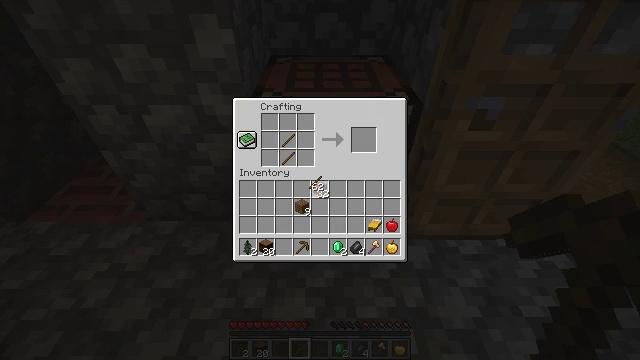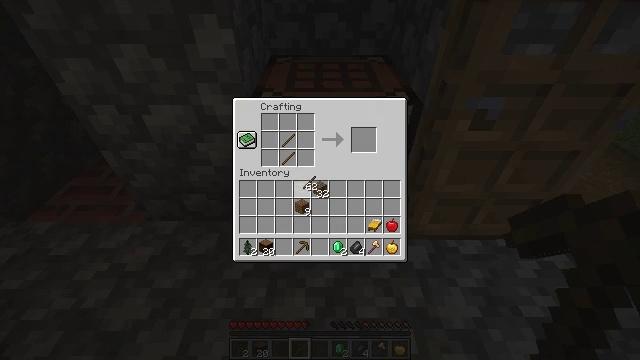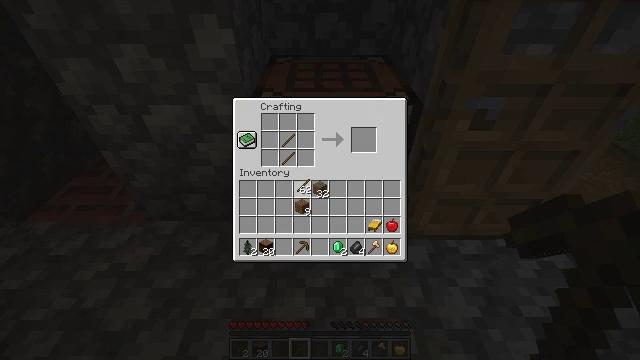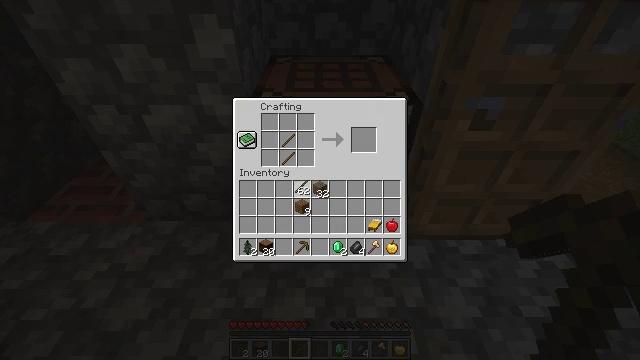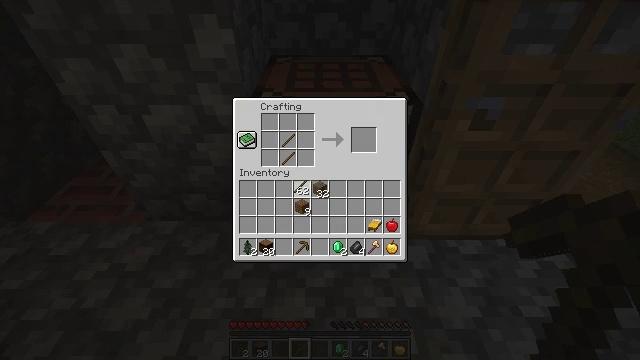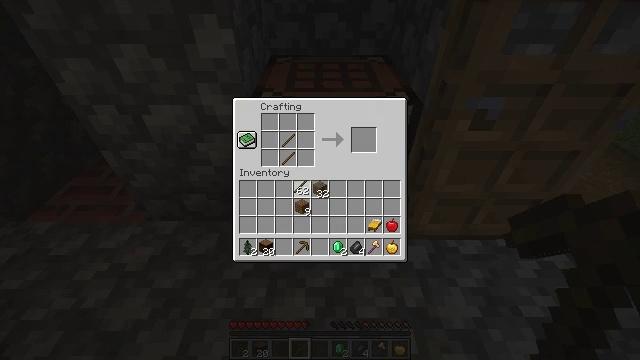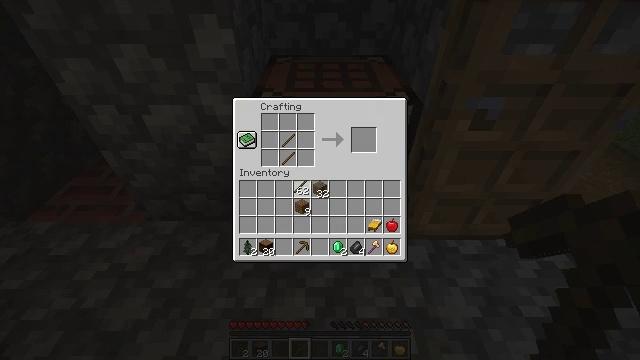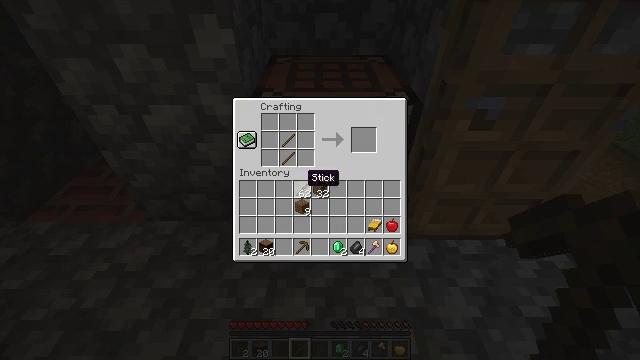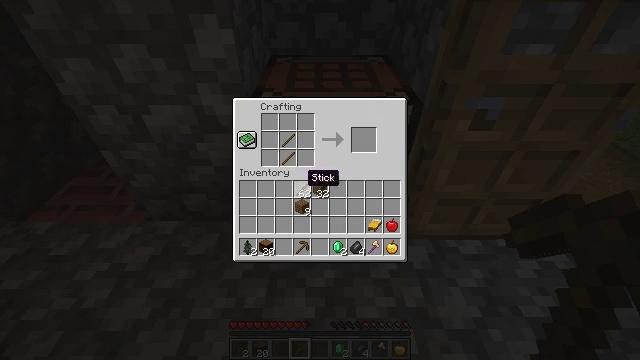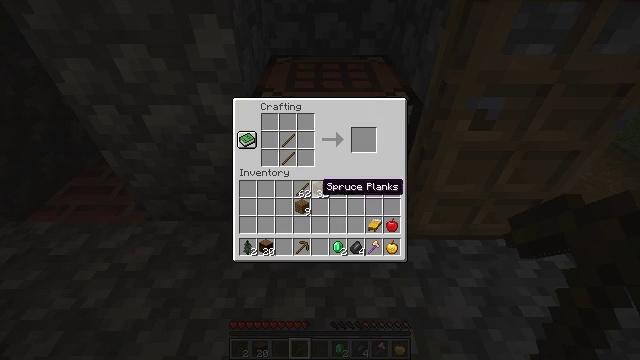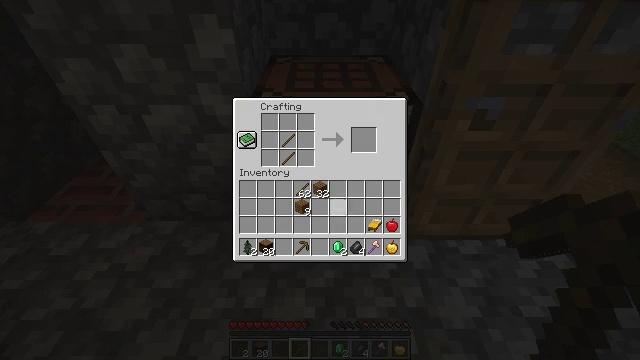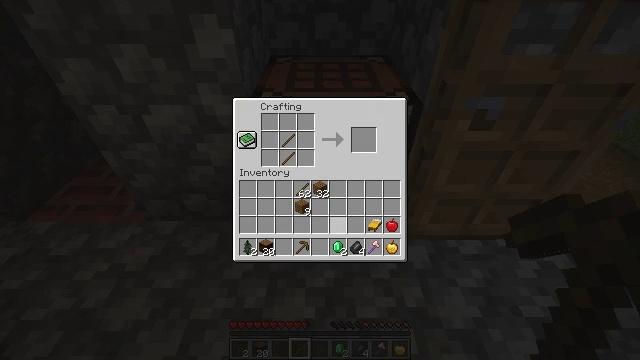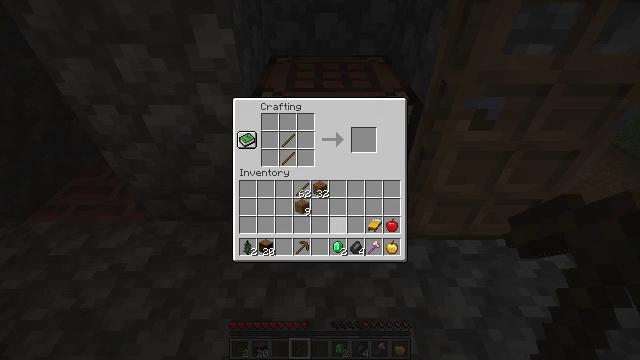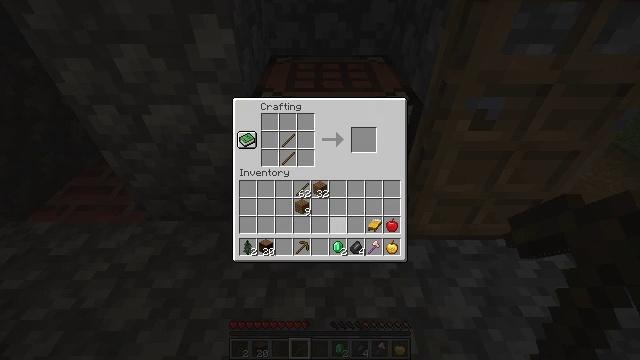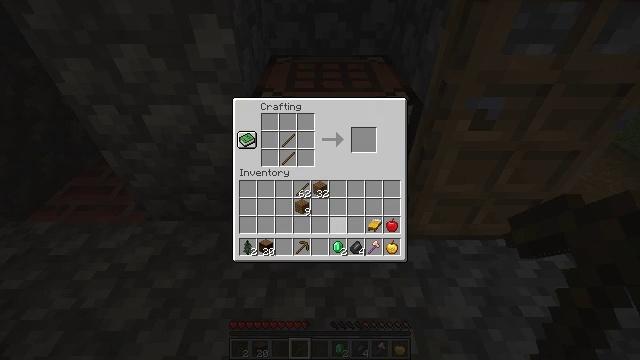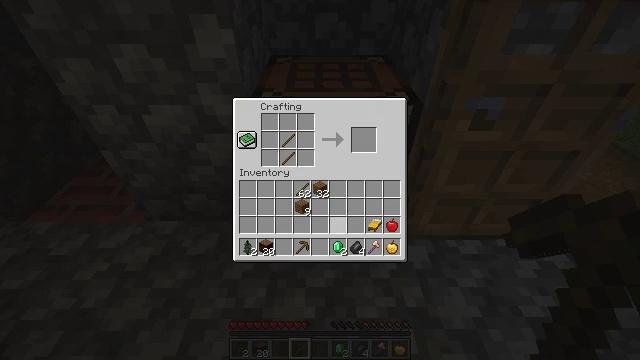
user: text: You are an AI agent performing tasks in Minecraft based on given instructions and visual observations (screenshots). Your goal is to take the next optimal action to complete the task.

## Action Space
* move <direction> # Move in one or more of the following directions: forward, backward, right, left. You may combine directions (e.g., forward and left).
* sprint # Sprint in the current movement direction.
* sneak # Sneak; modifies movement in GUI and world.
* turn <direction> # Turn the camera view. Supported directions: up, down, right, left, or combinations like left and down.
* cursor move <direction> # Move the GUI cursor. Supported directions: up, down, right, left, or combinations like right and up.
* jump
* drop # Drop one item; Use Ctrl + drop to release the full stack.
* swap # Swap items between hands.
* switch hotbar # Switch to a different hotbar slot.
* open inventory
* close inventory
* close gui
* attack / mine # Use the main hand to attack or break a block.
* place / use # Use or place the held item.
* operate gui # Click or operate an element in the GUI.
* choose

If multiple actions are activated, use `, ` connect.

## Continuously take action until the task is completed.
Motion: motion action
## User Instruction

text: Mine the blast furnace.
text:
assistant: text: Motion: no_op
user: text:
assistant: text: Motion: no_op
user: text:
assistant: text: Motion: no_op
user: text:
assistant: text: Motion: no_op
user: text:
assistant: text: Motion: operate gui
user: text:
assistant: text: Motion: operate gui
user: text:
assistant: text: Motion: no_op
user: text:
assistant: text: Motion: no_op
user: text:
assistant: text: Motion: cursor move right and down
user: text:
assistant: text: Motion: cursor move right and down
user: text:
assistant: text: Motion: cursor move right and down
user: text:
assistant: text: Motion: no_op
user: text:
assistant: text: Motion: no_op
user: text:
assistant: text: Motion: no_op
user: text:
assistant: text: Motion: no_op
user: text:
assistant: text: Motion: cursor move right
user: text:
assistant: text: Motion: cursor move right
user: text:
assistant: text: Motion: cursor move right
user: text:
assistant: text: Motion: no_op
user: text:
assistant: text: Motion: no_op
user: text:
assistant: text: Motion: no_op
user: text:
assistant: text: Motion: no_op
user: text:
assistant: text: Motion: no_op
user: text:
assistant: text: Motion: no_op
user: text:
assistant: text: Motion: cursor move left
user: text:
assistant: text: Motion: no_op
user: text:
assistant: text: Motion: no_op
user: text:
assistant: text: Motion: no_op
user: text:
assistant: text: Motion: no_op
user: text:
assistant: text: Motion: no_op